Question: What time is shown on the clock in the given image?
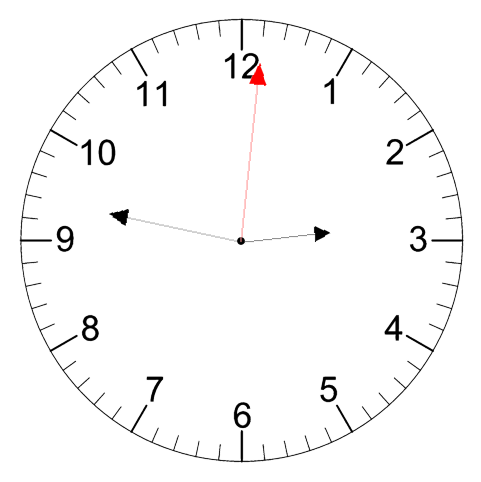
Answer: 02:47:01